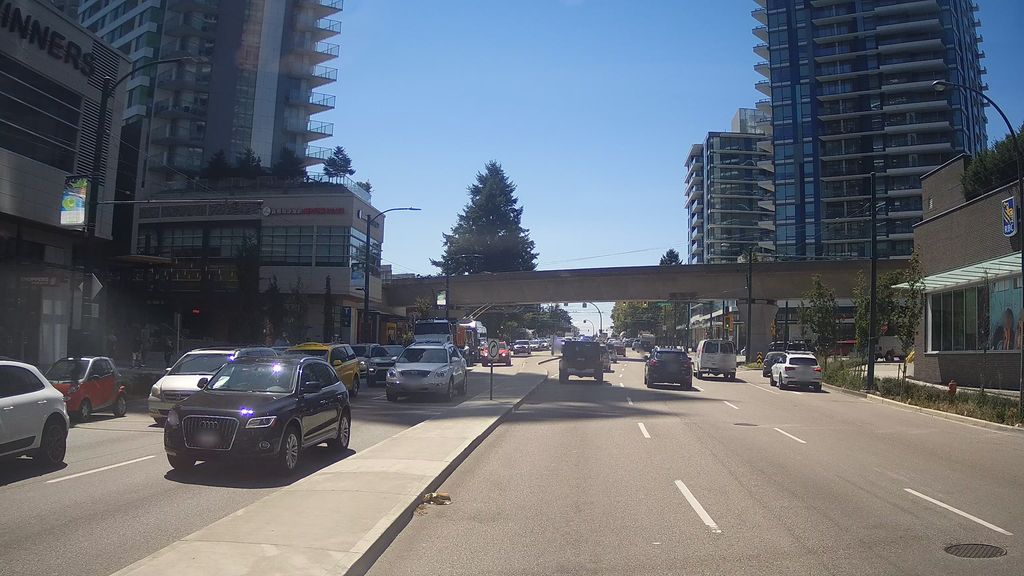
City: vancouver